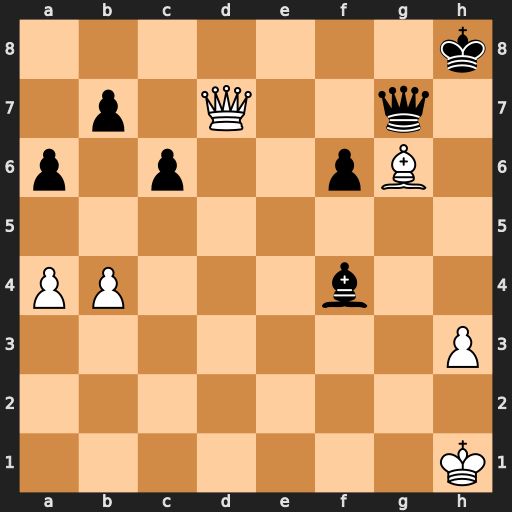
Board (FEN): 7k/1p1Q2q1/p1p2pB1/8/PP3b2/7P/8/7K
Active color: w
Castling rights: -
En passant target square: -
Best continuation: Qd8+ Qg8 Qxf6+ Qg7 Qd8+